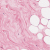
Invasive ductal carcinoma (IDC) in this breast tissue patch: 0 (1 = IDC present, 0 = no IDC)